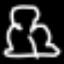
Label: frog